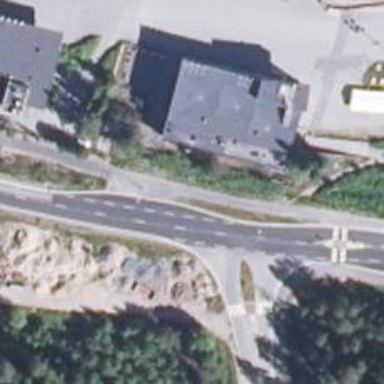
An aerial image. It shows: Asphalt cycleway.